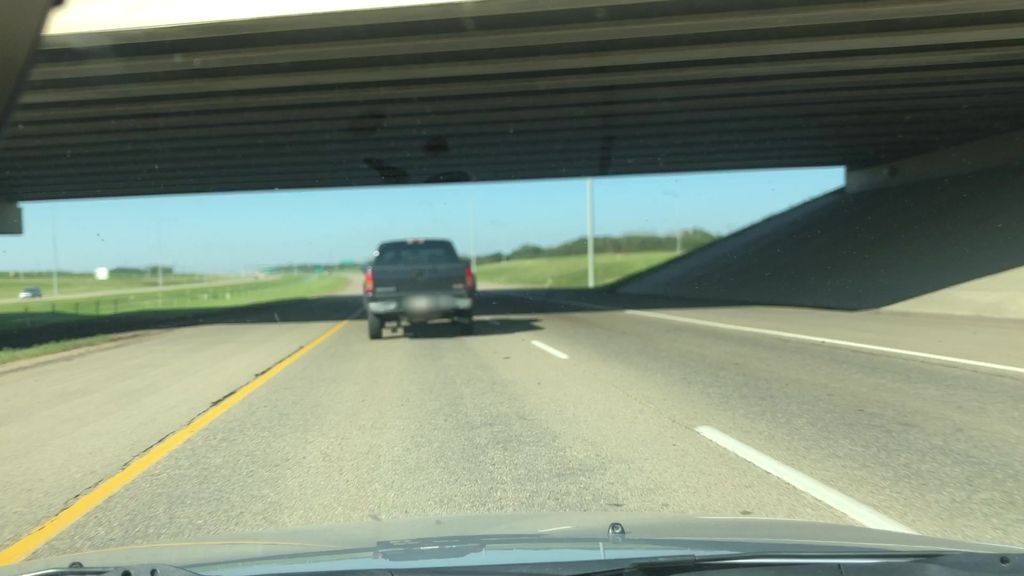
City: edmonton